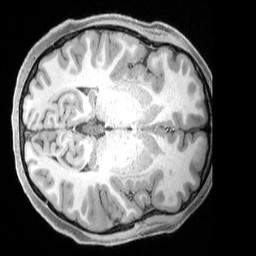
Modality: T1w
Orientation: axial
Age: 22
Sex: female
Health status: ill
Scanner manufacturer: siemens
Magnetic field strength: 3 T
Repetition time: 2.4 s
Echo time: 0.00222 s